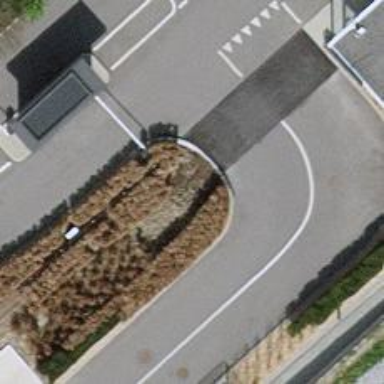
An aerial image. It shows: Asphalt sidewalk along the footway.